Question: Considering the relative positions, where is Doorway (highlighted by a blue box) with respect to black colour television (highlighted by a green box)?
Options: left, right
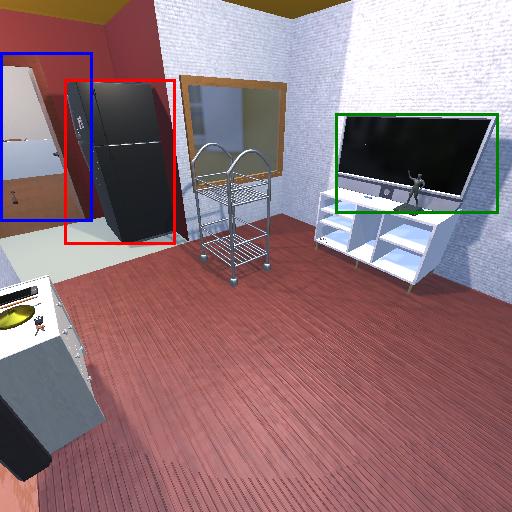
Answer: left